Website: macys
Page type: payment
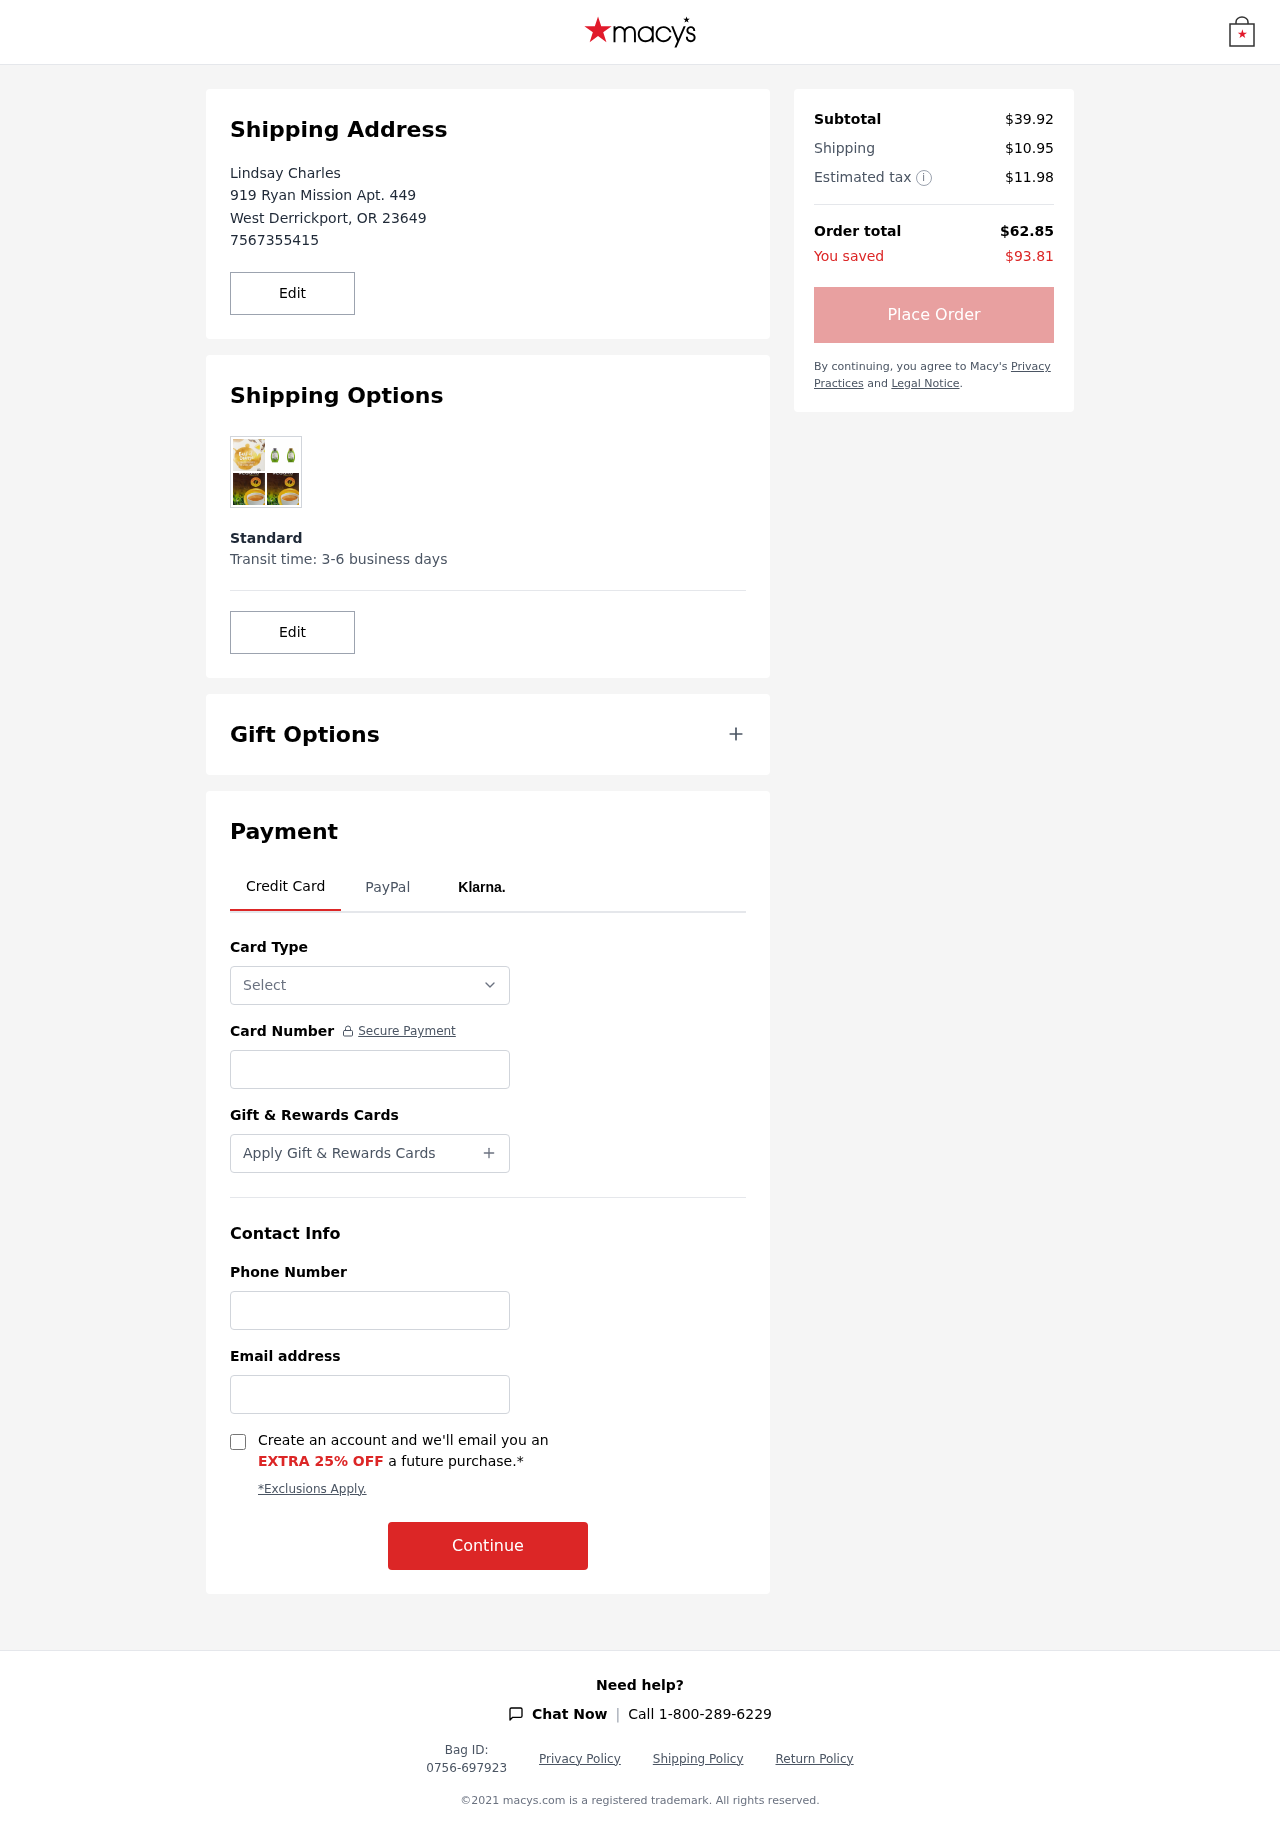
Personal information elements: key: PII_CARD_NUMBER
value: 6554 1133 3550 2348
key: PII_CARD_TYPE
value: Discover
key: PII_CITY
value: West Derrickport
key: PII_EMAIL
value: lindsaycharles@yahoo.com
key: PII_FULLNAME
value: Lindsay Charles
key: PII_PHONE
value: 7567355415
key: PII_POSTCODE
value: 23649
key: PII_STATE_ABBR
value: OR
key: PII_STREET
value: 919 Ryan Mission Apt. 449
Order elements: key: ORDER_SUBTOTAL
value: $39.92
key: ORDER_SHIPPING_COST
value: $10.95
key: ORDER_TAX
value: $11.98
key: ORDER_TOTAL
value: $62.85
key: ORDER_SAVINGS
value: $93.81